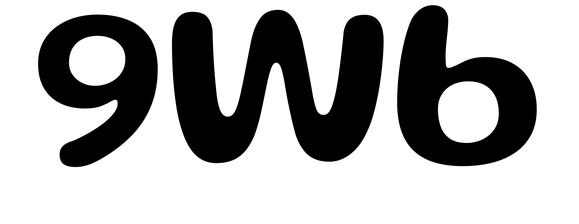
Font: Gluten_Medium